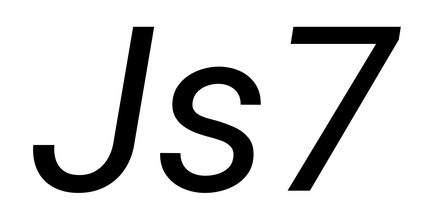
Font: Roboto-Italic_Italic